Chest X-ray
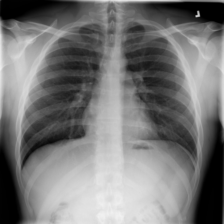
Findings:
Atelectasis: negative
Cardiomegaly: negative
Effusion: negative
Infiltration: negative
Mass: negative
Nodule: negative
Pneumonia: negative
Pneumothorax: negative
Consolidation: negative
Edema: negative
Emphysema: negative
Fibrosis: negative
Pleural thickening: negative
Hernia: negative